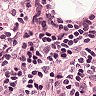
Metastatic tissue present: no